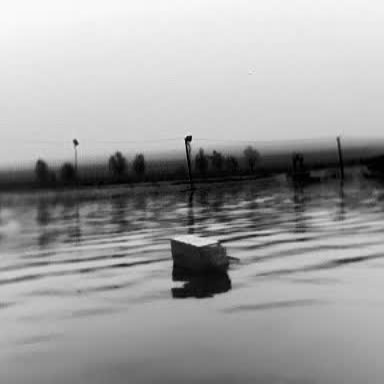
There is a fishing_boat in the infrared image.